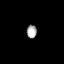
Tissue: skin
Cell type: Epithelial cells
Senescence score: 0.2768
Nuclear area (px): 136
Mean DAPI intensity: 163.809